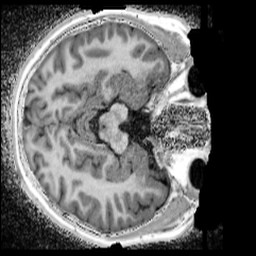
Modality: UNIT1_denoised
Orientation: axial
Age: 13
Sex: female
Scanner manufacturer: siemens
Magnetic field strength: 3 T
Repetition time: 4 s
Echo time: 0.00299 s